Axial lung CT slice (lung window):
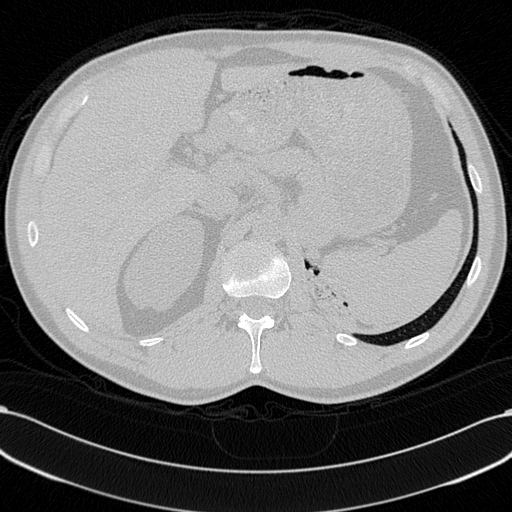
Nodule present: no